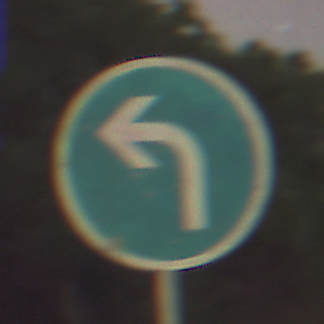
Verkehrszeichen: VorgeschriebeneFahrtrichtungLinks
Umgebung: Outdoor, Suburban
Tageszeit: Night
Wetter: Clear
Licht: Artificial
Jahreszeit: NotSpecified
Kontrast: MediumContrast